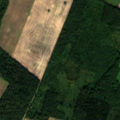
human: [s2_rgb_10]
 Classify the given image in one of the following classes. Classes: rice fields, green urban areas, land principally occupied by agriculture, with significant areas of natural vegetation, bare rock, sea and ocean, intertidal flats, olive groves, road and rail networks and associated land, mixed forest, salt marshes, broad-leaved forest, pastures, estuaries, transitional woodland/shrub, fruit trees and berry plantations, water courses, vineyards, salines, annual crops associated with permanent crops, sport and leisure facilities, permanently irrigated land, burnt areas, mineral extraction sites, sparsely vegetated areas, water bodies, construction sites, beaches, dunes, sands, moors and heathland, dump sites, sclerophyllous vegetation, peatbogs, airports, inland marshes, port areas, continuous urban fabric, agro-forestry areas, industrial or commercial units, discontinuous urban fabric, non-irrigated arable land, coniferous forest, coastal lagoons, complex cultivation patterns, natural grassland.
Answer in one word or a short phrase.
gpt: non-irrigated arable land, broad-leaved forest, transitional woodland/shrub